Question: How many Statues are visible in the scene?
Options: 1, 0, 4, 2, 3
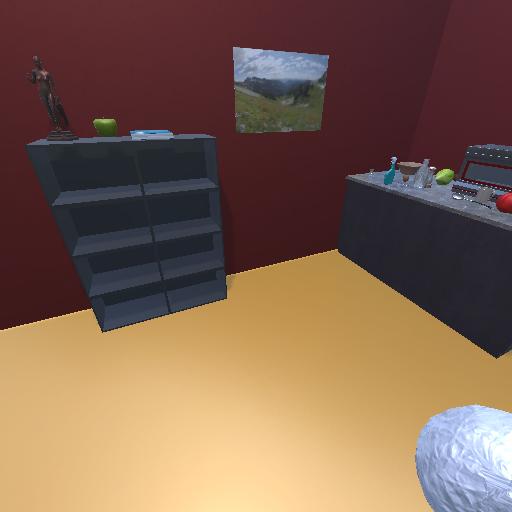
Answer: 1